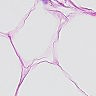
Metastatic tissue present: no